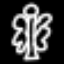
Label: angel